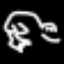
Label: frog